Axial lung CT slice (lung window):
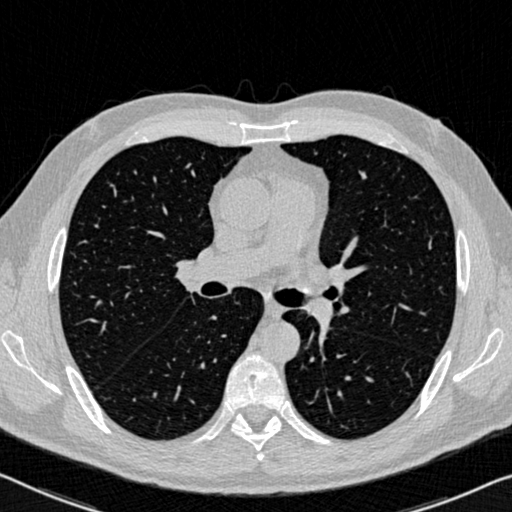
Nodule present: no